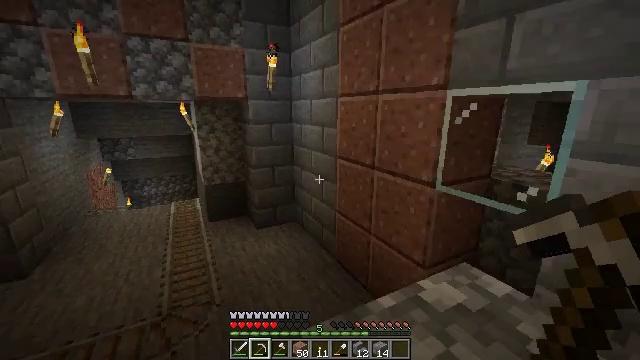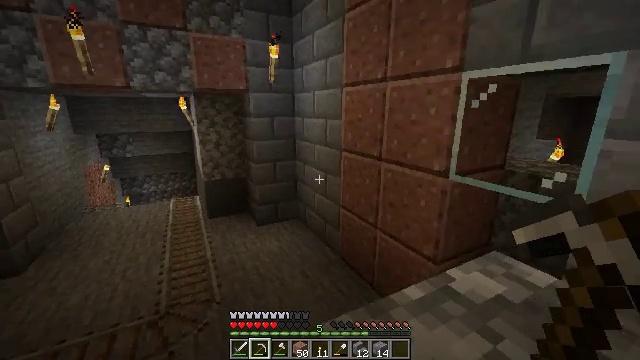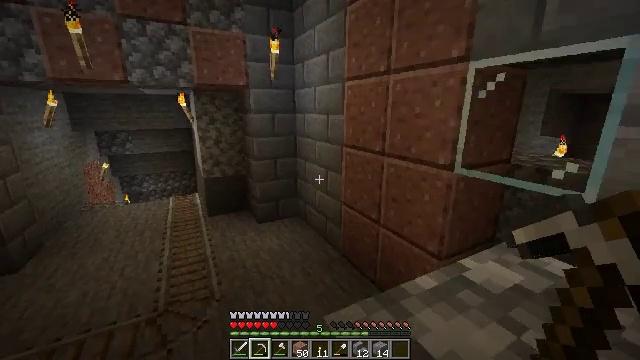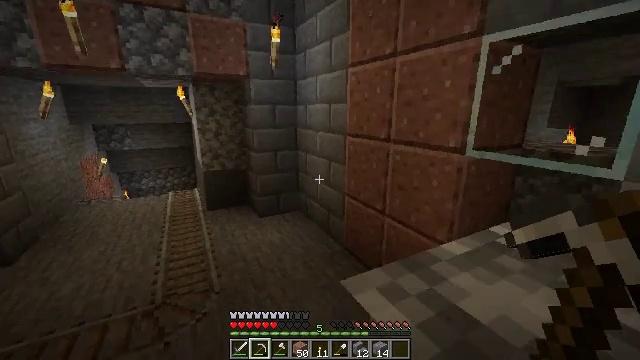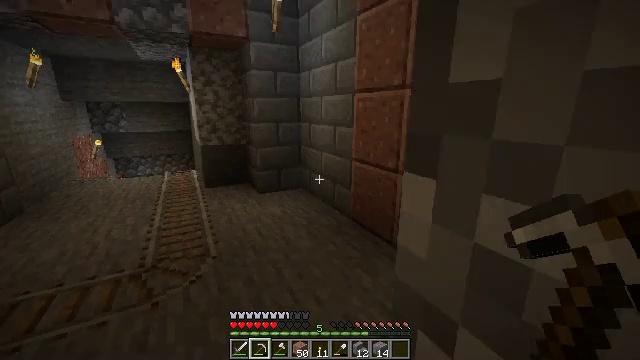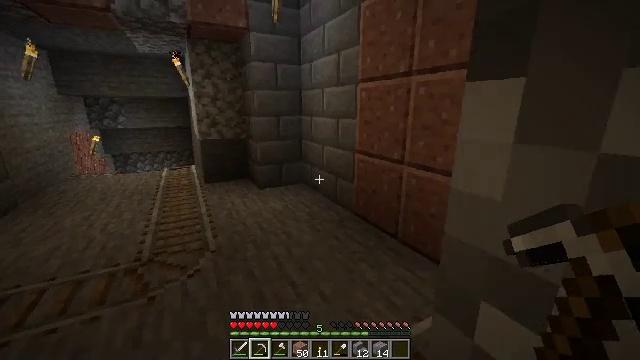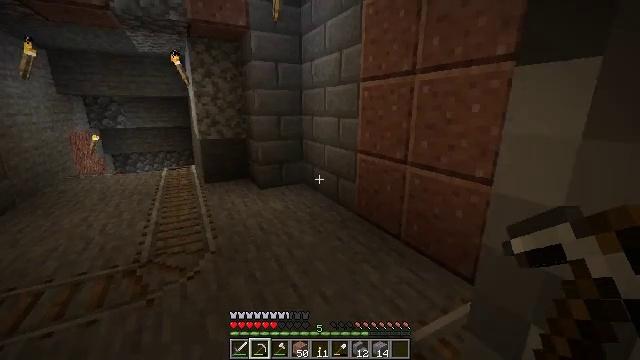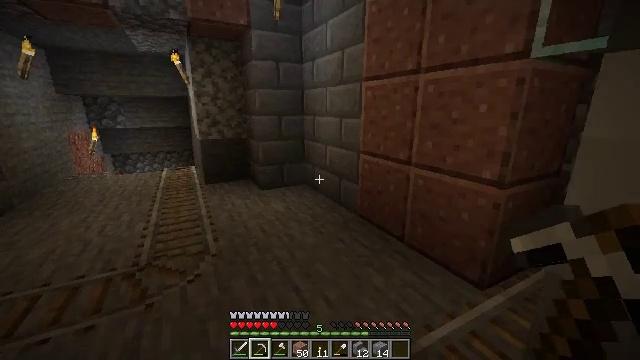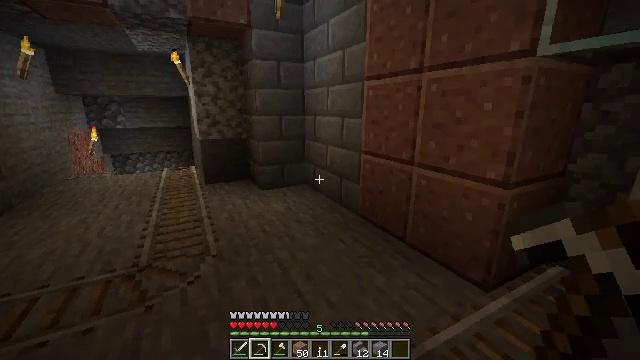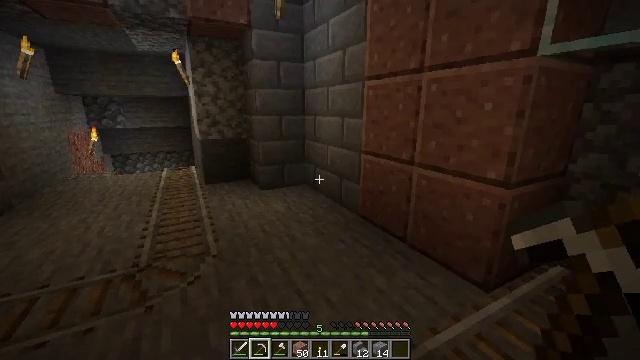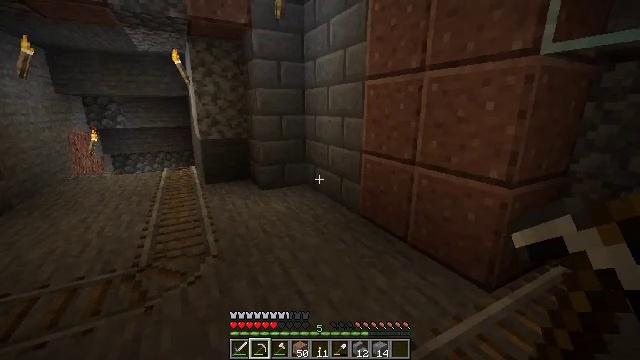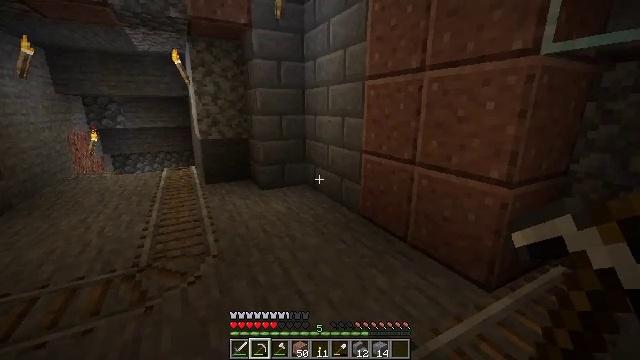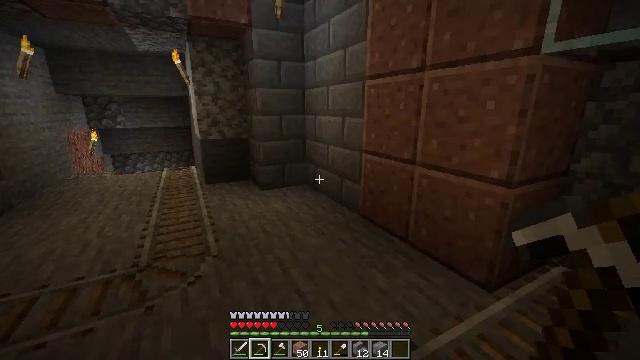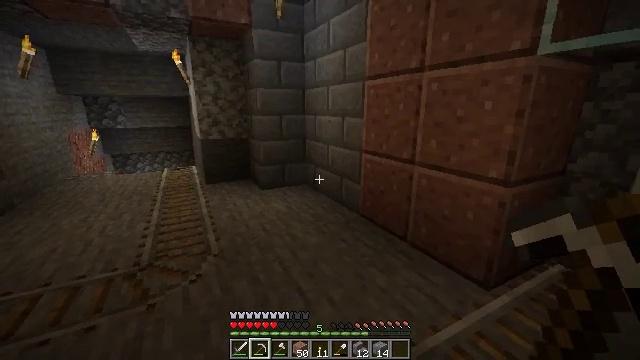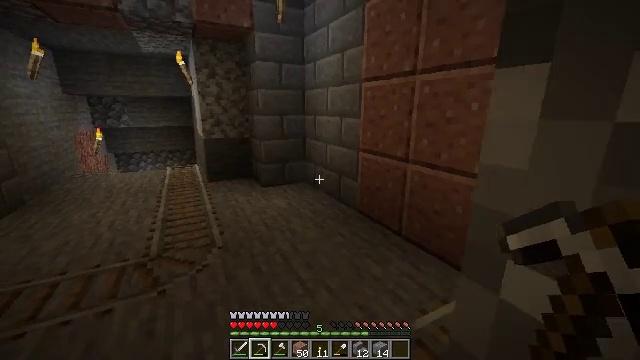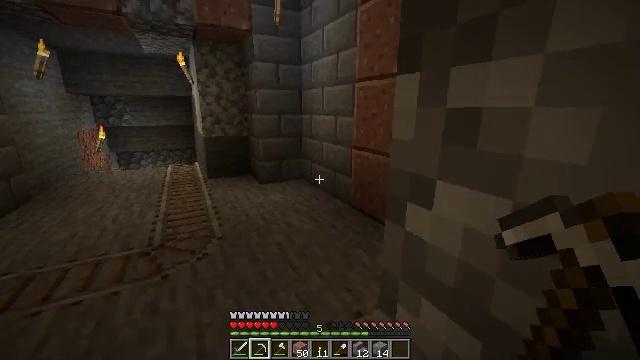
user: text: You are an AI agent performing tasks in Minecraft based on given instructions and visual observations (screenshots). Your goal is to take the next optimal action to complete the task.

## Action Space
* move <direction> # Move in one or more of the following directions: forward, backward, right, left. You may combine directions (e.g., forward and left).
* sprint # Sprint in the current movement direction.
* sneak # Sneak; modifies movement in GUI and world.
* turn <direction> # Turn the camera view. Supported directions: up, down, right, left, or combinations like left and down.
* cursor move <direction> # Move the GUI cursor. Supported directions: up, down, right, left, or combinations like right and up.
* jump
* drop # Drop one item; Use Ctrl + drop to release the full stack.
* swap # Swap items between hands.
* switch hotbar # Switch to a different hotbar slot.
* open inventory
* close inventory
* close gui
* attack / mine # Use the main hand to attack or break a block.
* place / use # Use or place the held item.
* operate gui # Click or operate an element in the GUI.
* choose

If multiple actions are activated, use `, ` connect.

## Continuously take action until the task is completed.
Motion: motion action
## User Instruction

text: Attack the polished granite to obtain it.
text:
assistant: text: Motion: no_op
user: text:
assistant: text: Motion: no_op
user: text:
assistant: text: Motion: no_op
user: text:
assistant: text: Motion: no_op
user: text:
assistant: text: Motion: no_op
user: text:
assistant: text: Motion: no_op
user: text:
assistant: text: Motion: no_op
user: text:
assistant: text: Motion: no_op
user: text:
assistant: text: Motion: no_op
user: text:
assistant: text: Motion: no_op
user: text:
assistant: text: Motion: no_op
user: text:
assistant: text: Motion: no_op
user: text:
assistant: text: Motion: move back
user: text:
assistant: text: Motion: move back
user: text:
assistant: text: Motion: move back and move right
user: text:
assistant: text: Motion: move back and move right
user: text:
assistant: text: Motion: move back and move right
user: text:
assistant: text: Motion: move back and move right
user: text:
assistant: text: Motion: move back and move right
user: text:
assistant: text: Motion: move back and move right
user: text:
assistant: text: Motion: move back and move right
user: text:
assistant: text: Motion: move back and move right
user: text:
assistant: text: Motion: move back and move right
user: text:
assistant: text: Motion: move right
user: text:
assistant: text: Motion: no_op
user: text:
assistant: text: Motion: no_op
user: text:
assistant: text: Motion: move forward
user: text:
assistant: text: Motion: move forward
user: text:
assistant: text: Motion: move forward
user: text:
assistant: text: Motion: move forward